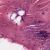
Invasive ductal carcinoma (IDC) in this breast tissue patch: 1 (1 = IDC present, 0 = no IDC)